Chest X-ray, PA view. Patient: 48 years old, sex M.
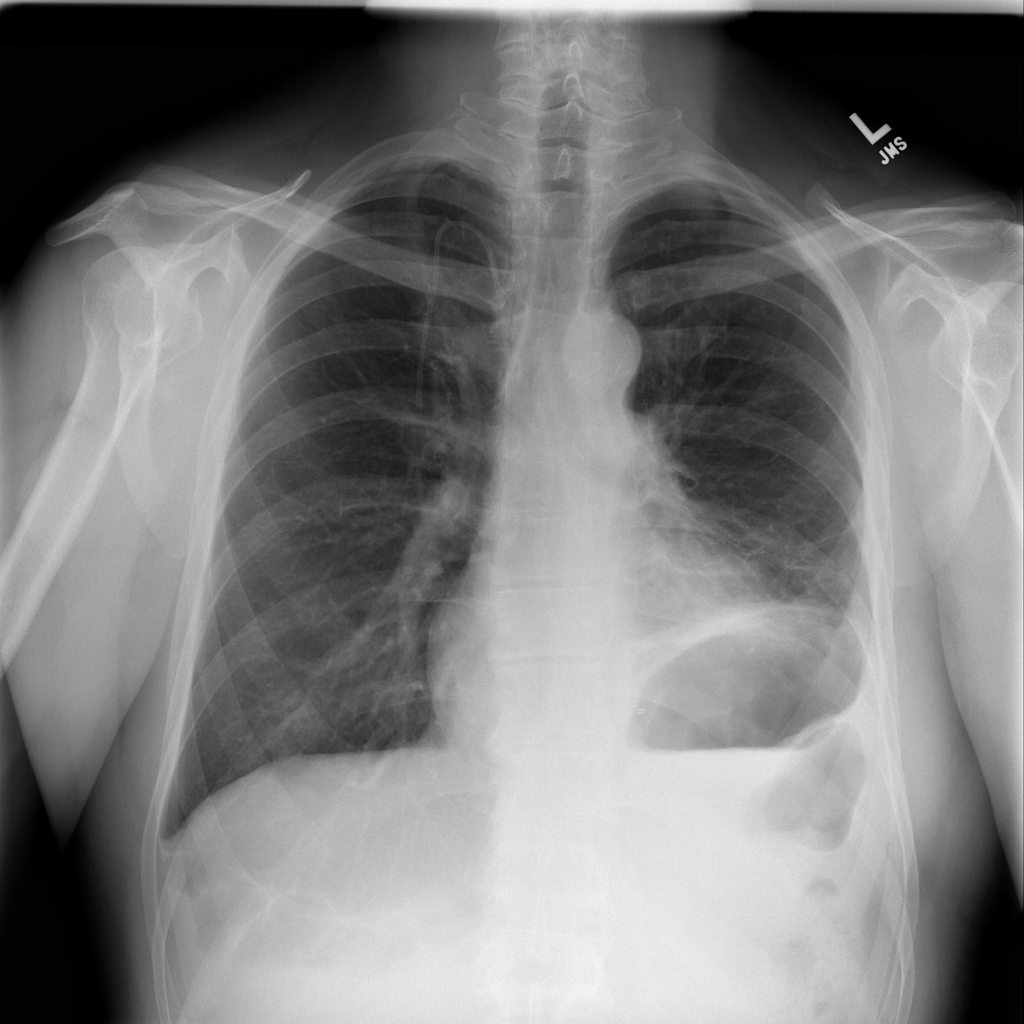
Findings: Atelectasis